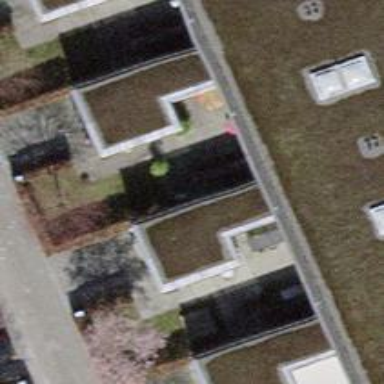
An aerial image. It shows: House with flat roof.